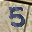
Label: 5